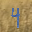
Label: 4